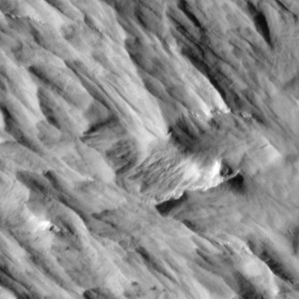
Label: non_frost